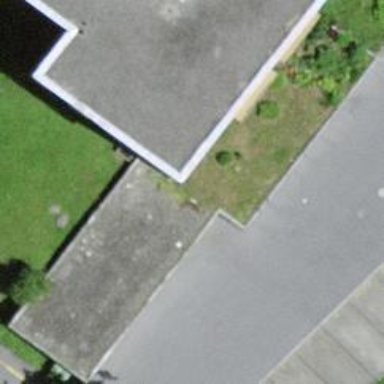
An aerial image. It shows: Group of garages.